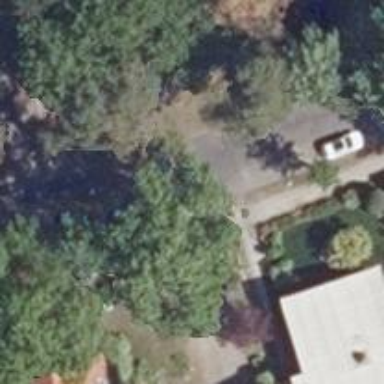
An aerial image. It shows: Single tag "natural: tree."